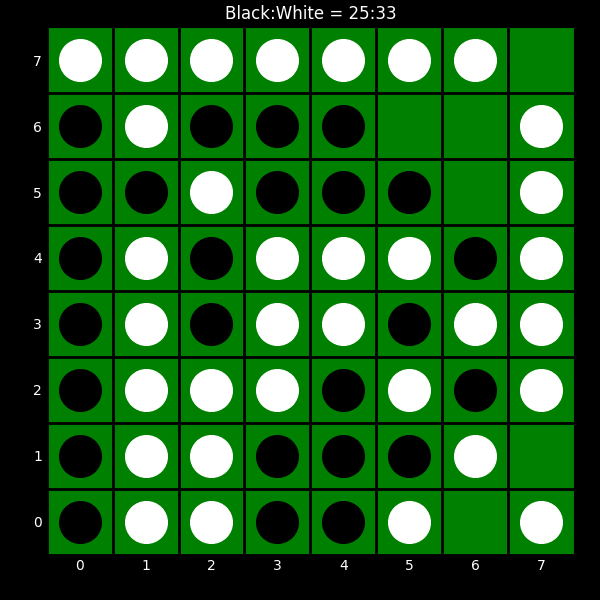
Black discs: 25
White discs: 33